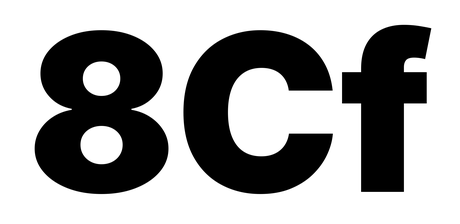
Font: Inter_Black